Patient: sex F, age 43
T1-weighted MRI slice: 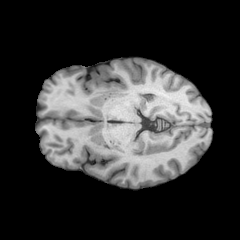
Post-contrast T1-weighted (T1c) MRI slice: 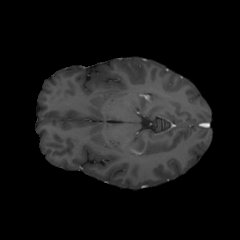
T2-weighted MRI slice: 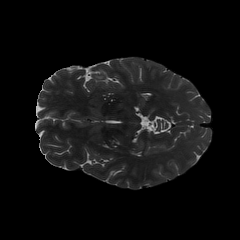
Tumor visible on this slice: yes
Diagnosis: Oligodendroglioma, IDH-mutant, 1p/19q-codeleted
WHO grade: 2